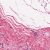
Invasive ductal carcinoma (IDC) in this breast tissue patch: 0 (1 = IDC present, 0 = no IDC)